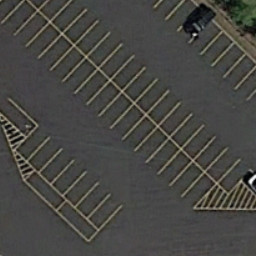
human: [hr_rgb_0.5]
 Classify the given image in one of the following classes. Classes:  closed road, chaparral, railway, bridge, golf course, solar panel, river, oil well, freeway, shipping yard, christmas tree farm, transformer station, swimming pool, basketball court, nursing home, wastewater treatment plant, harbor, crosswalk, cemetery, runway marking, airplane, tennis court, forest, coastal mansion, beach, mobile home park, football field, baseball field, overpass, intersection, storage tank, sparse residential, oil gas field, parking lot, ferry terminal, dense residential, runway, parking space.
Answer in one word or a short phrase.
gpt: parking space